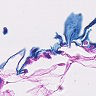
Metastatic tissue present: no